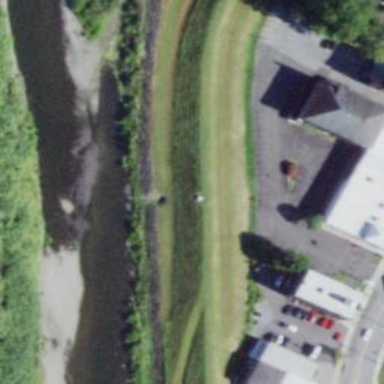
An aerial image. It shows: Path along the levee.